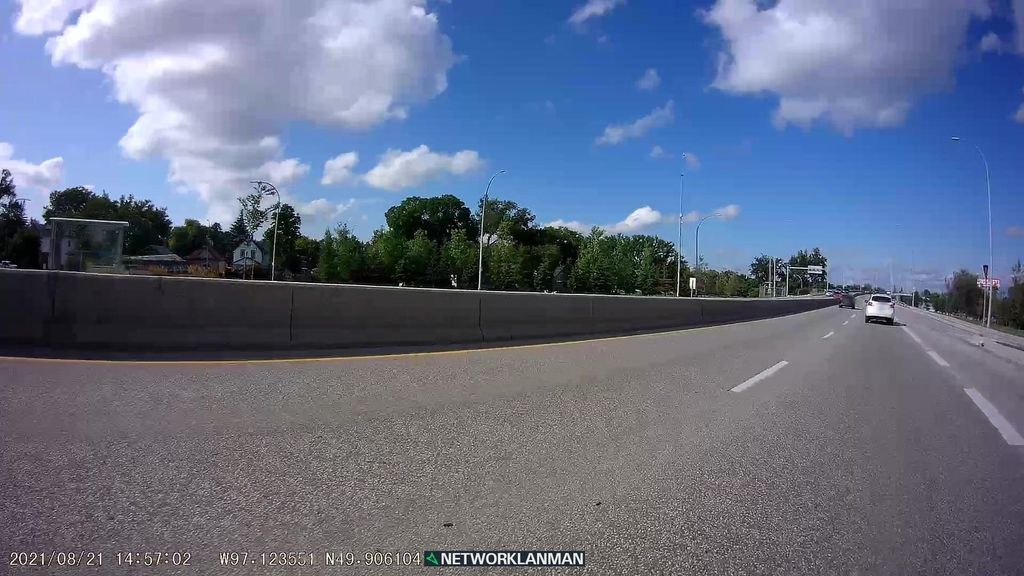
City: winnipeg